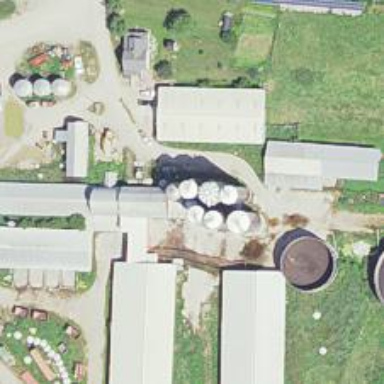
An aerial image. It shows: Silo.